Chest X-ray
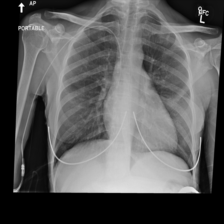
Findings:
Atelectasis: negative
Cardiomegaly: negative
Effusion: negative
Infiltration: negative
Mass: negative
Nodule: negative
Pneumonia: negative
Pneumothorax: negative
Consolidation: negative
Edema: negative
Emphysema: negative
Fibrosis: negative
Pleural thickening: negative
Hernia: negative